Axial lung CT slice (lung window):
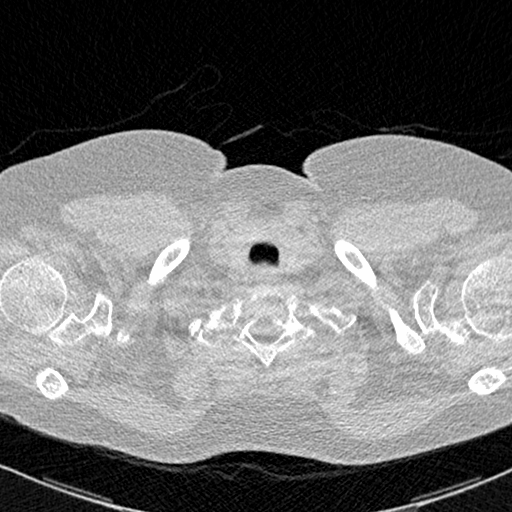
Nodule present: no